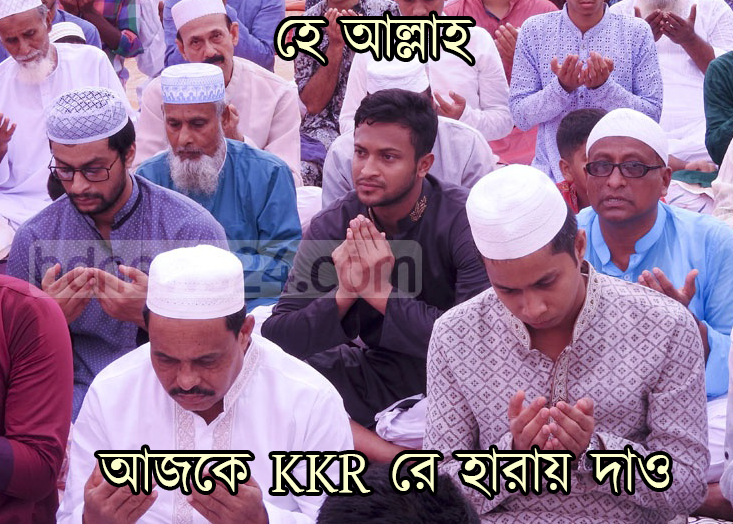
Caption: হে আল্লাহ   আজকে KKR রে হারায় দাও
Label: non-hate